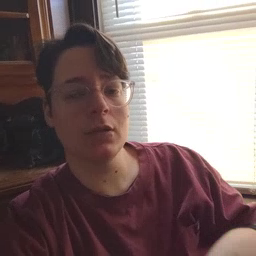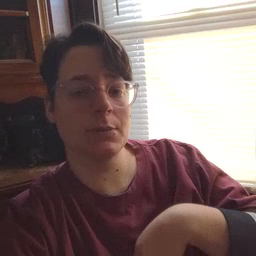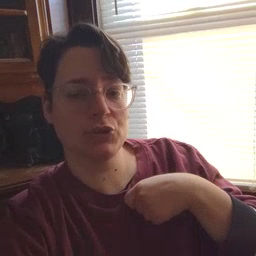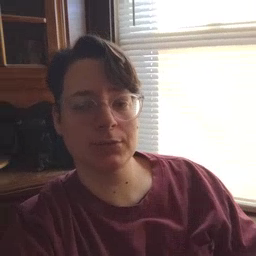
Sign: zipper